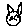
Label: cat